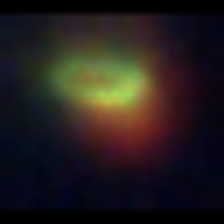
Taxon: NanoPlankton
Group: Other